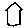
Label: house